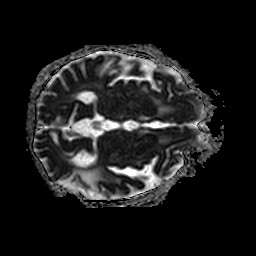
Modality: ADC
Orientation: axial
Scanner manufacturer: philips
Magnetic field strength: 1.5 T
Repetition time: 4.911 s
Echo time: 0.07794 s